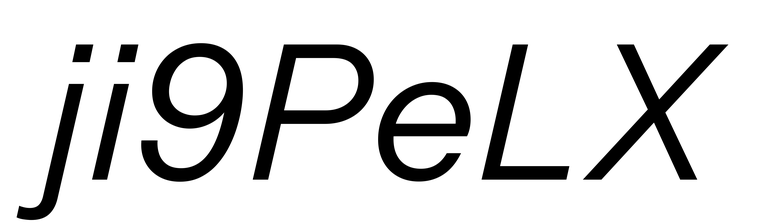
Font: InstrumentSans-Italic_Italic